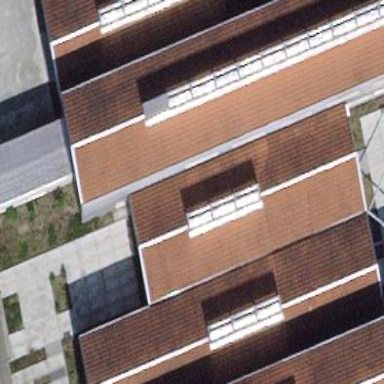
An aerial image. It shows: Building with gabled roof.